Question: I have read <URL> answer, and i have tried it:
'''
for (int i = 0; i < mapArray.GetLength(0); i++)
{
for (int j = 0; j < mapArray.GetLength(1); j++)
{
if (mapArray[i, j] == null)
CurrentLight = 0f;
else
{
mapArray[i, j].Light = CurrentLight;
CurrentLight += Tiles.Absorb;
}
}
}
'''
and this is the result:
As you can see, my problem is that the lighting isn't realistic, the function goes through the columns and absorb the light by 0.05F if the current tile is a block, if it is not a block it will be reset to 0 (which is the full brightness).
The tree mainly get in my eye's and the lighting isn't that good.. how should i improve it?
thanks.
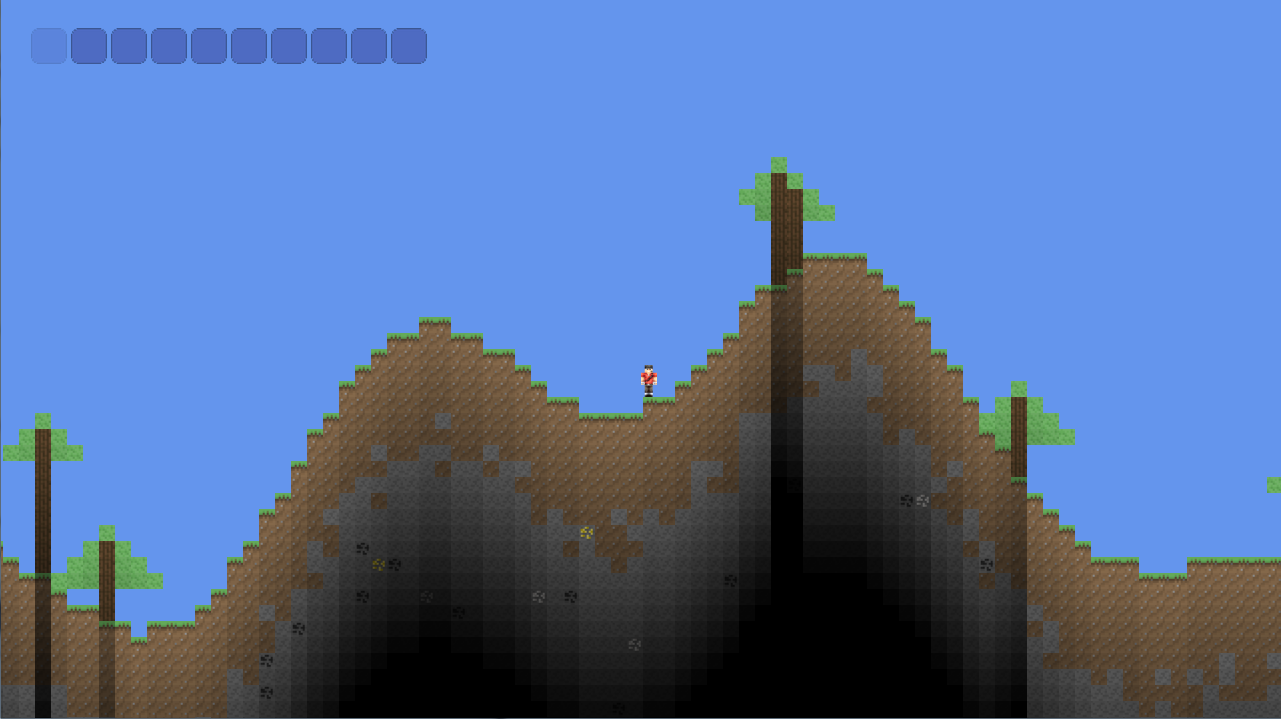
Answer: The most important phenomenon in this scenario is light scattering. Light scattering takes place in every direction, not only downwards as you modelled it. You can calculate the lighting with a big linear system of equations, but this is potentially slow (see radiosity). Here is an approximative alternative:
The basic idea is that a block distributes its light to all neighbouring blocks. We start with a '1' for unfilled blocks and '0' for filled blocks (note that I use '0' for "no light" and '1' for "full light"; this seems to be more intuitive"). After we have initialized all blocks with their respective values, we can start the following distribution pass (I omitted range checks; that's up to you):
'''
float[, ] incomingLight; // should have the same size as the map
// and saves the additional light for each block
for each i,j in the map
float myLight = (map[i, j] == null ? 1 : map[i, j].Light)
incomingLight[i - 1, j ] += 0.10f * myLight //Add light to the left neighbour
incomingLight[i - 1, j - 1] += 0.07f * myLight //top left neighbour
incomingLight[i , j - 1] += 0.10f * myLight //top neighbour
//do the same for all remaining neighbours
incomingLight[i, j] -= (sumOfWeights) * myLight //preserve overall light intensity
// ...
next
for each i,j in the map
if(map[i, j] != null)
map[i, j].Light = min(1, map[i, j].Light + incomingLight[i, j])
incomingLight[i, j] = 0
next
'''
Now we have illuminated all blocks that are adjacent to a light block. You might need to adjust the weights for the distribution.
We can repeat this pass to create a more realistic lighting. The more often the pass is executed, the deeper the light will scatter. Note that each pass will brighten up the entire scene because unfilled blocks have basically an infinite light intensity.
Another approach, which should be faster but slightly more imprecise, is to calculate the distance of each block to the nearest unblocked tile and use this as a coefficient for the lighting. There are very efficient algorithms to calculate the distance (see distance transform). Calculating the block distance (Manhattan distance) is quite simple and should suffice in your case:
Initialize filled blocks with infinity or a very big number and unfilled blocks with zero. Then do four passes:
'''
float [,] distances //initialized with 0 or infinity
//from top left corner
for y from 0 to height - 1
for x from 0 to width - 1
distances[x, y] = min(distances[x, y], distances[x - 1, y] + 1, distances[x, y - 1] + 1)
//from top right corner
for y from 0 to height - 1
for x width - 1 to 0
distances[x, y] = min(distances[x, y], distances[x + 1, y] + 1, distances[x, y - 1] + 1)
//from bottom left corner
for y from height - 1 to 0
for x 0 to width - 1
distances[x, y] = min(distances[x, y], distances[x - 1, y] + 1, distances[x, y + 1] + 1)
//from bottom rightcorner
for y from height - 1 to 0
for x width - 1 to 0
distances[x, y] = min(distances[x, y], distances[x + 1, y] + 1, distances[x, y + 1] + 1)
'''
After those four passes you have the block distance to the nearest free block in the 'distances' array.